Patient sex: M
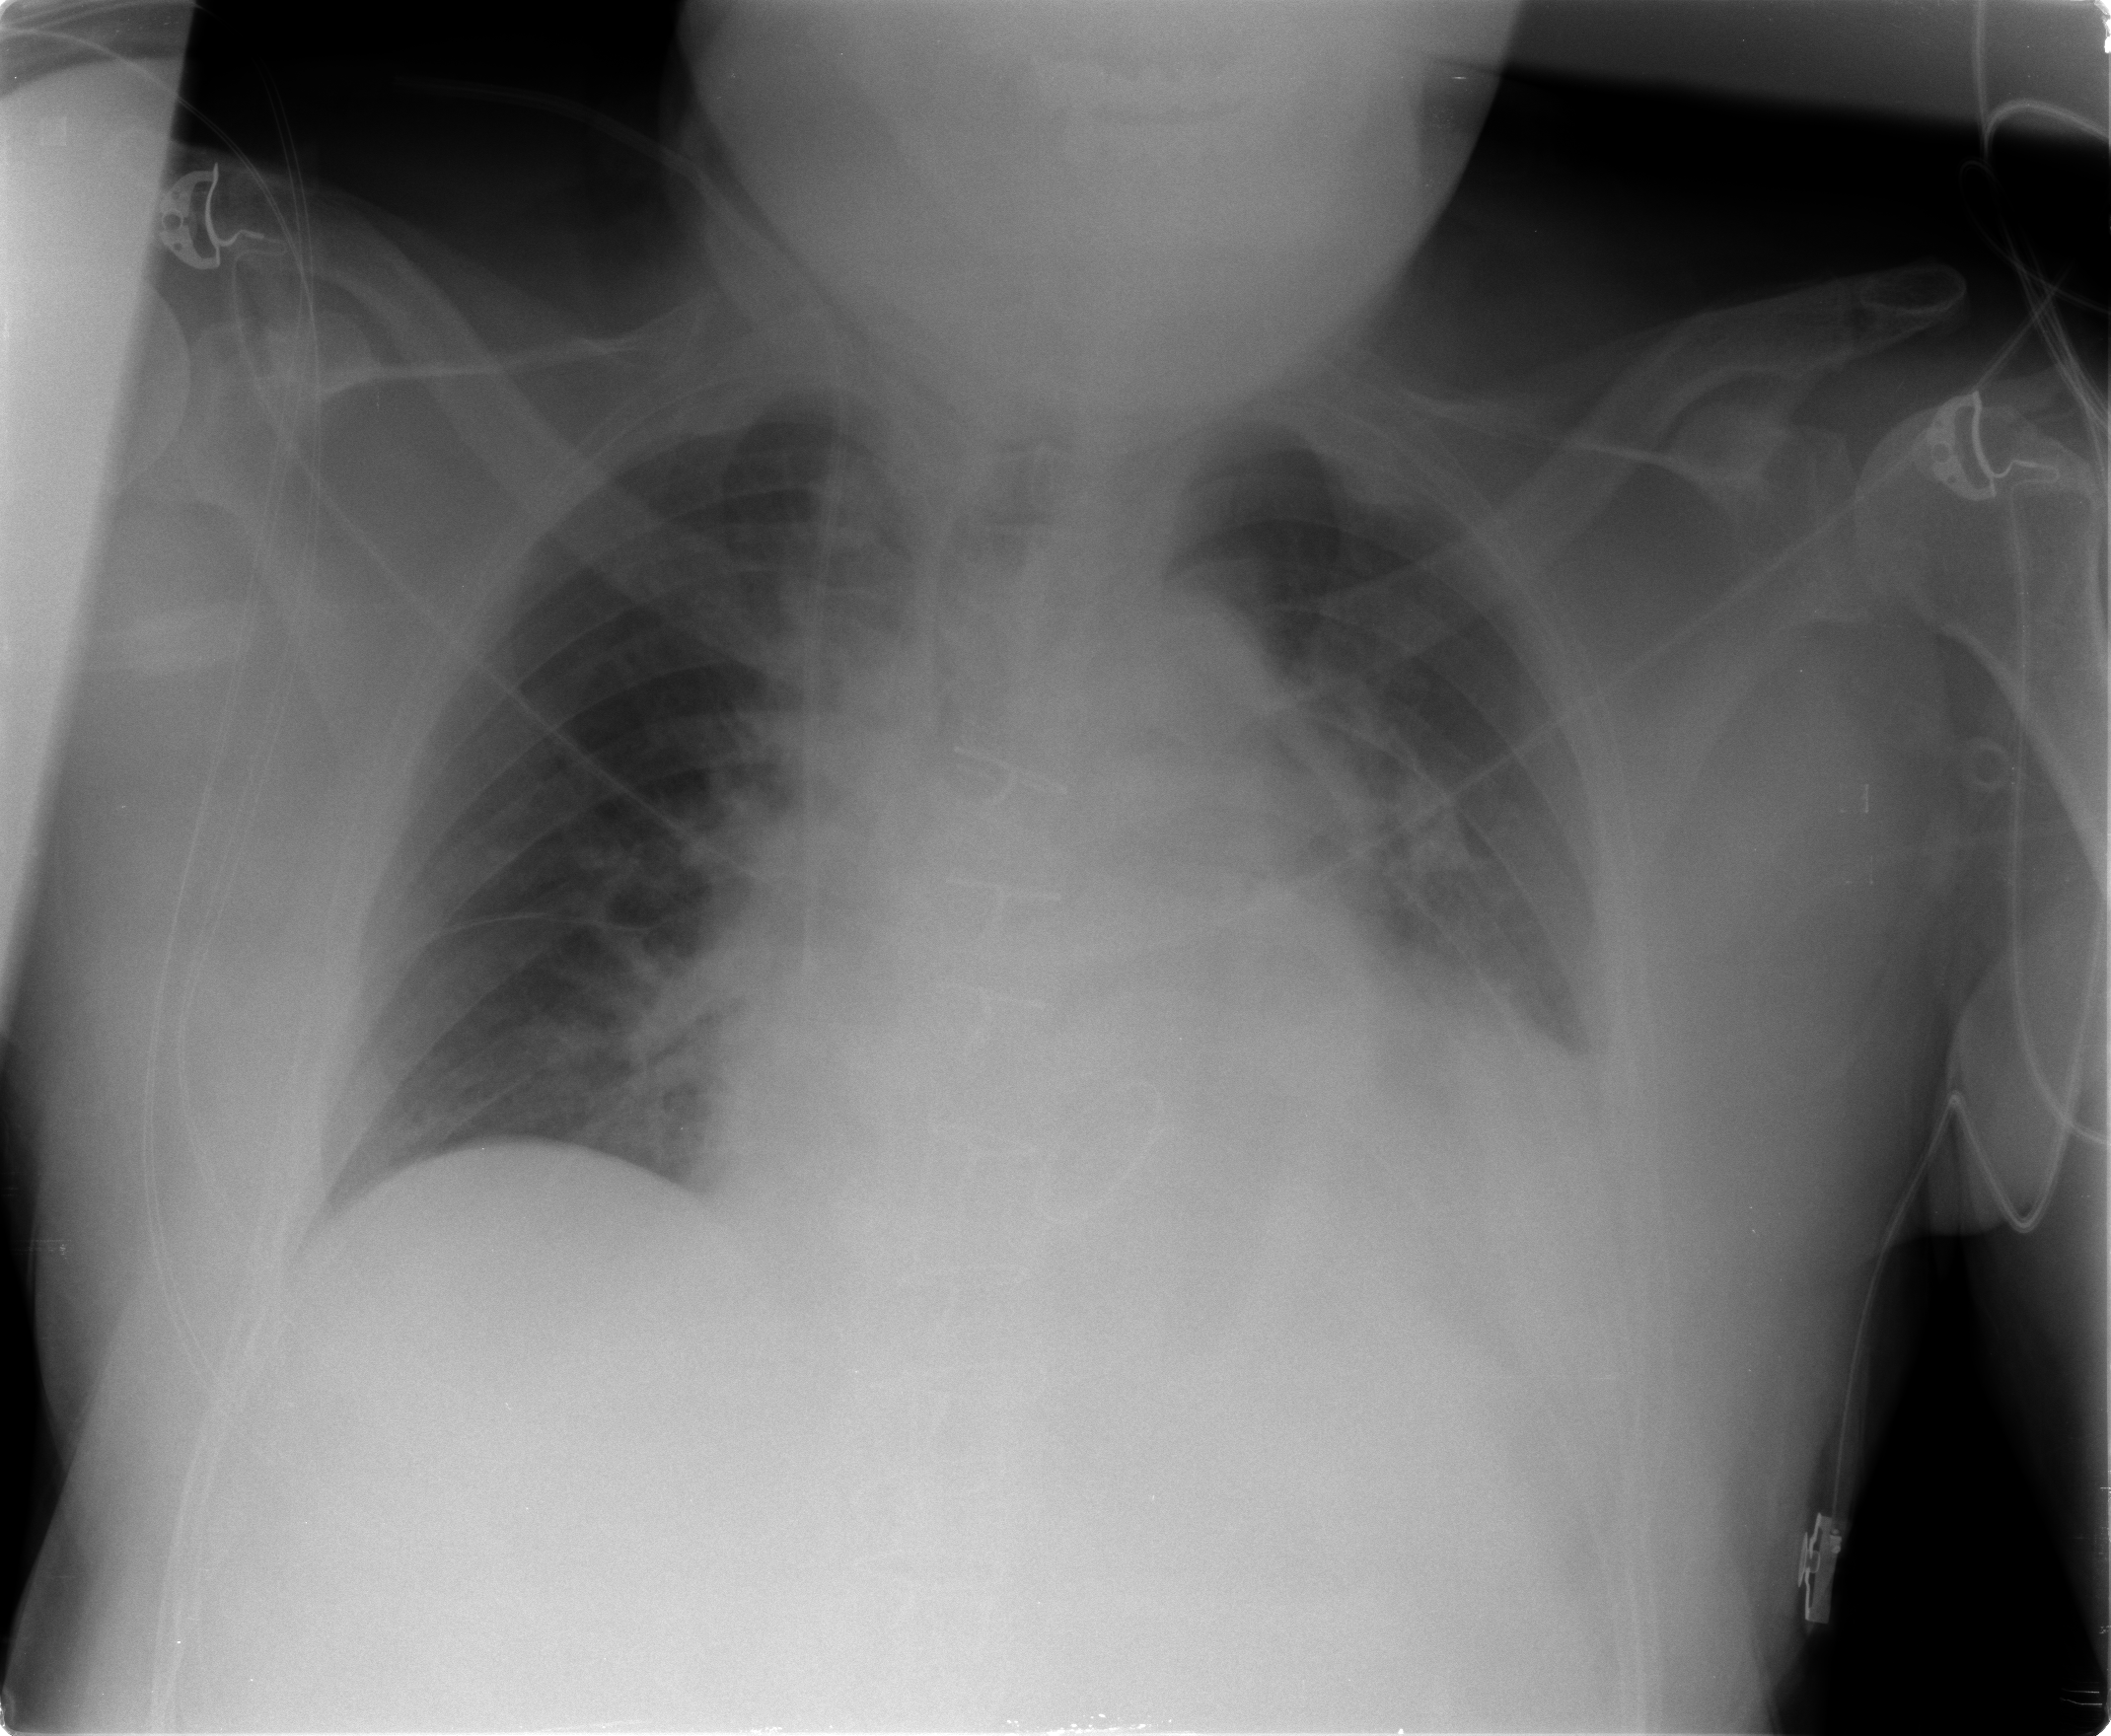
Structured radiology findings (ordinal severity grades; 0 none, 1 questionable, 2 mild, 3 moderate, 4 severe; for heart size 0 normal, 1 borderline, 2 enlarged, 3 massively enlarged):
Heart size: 1
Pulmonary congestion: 3
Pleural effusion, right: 2
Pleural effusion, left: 3
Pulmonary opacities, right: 0
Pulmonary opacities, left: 0
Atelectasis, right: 0
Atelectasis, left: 3